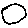
Label: circle